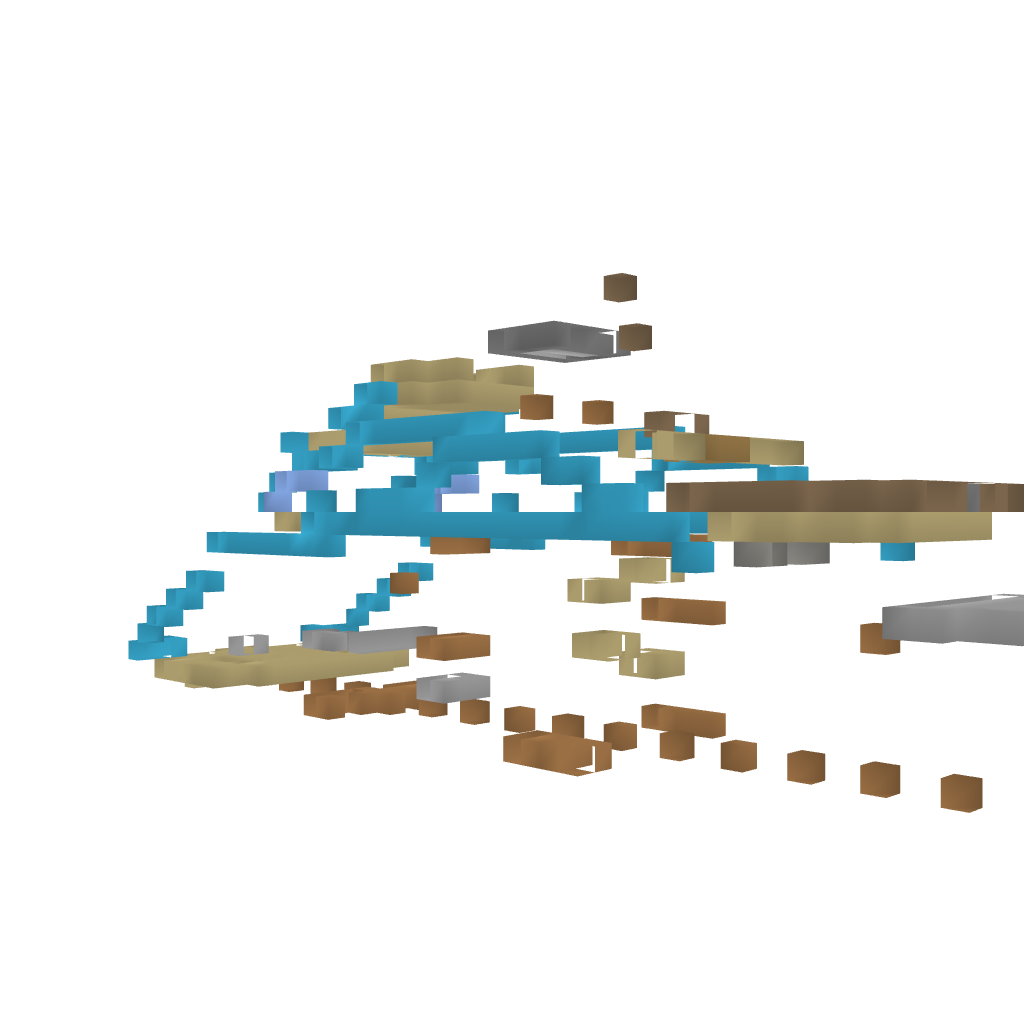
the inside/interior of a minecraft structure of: Yaht (Ecl1pse8) 1.7.2